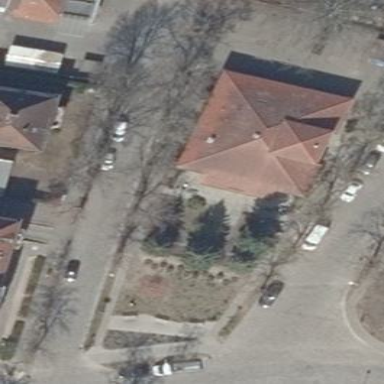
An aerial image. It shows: Restaurant in building.